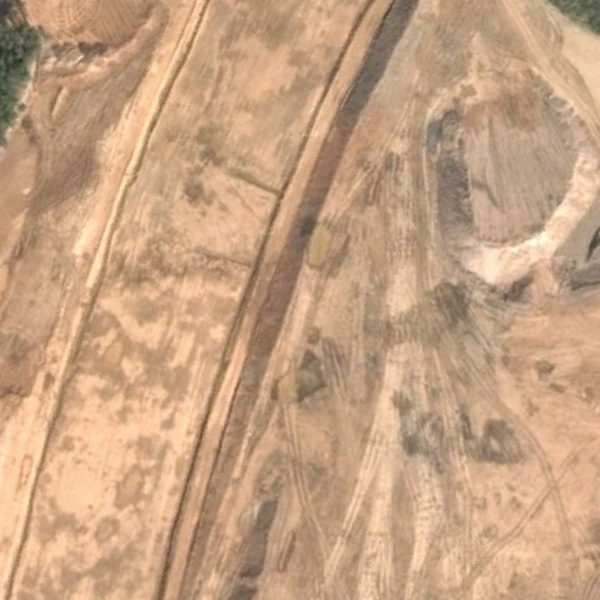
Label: BareLand